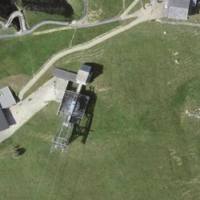
EUNIS habitat code: 26
Species observed at this site:
Corvus corone
Bucephala clangula
Aegithalos caudatus
Spinus spinus
Bistorta officinalis
Pernis apivorus
Juniperus communis
Erithacus rubecula
Cuculus canorus
Dryocopus martius
Phoenicurus ochruros
Certhia familiaris
Phoenicurus phoenicurus
Tussilago farfara
Corvus corax
Periparus ater
Cyanistes caeruleus
Lophophanes cristatus
Chloris chloris
Pyrrhula pyrrhula
Troglodytes troglodytes
Turdus merula
Saxicola rubetra
Hirundo rustica
Milvus migrans
Milvus milvus
Turdus pilaris
Regulus regulus
Coccothraustes coccothraustes
Pyrrhocorax graculus
Aquila chrysaetos
Phylloscopus trochilus
Motacilla alba
Delichon urbicum
Anthus trivialis
Podiceps cristatus
Oenanthe oenanthe
Turdus philomelos
Fulica atra
Falco subbuteo
Anthus spinoletta
Dendrocopos major
Prunella modularis
Turdus viscivorus
Falco peregrinus
Buteo buteo
Prunella collaris
Anthus pratensis
Lagopus muta
Muscicapa striata
Chroicocephalus ridibundus
Phylloscopus collybita
Carduelis citrinella
Alauda arvensis
Pica pica
Sitta europaea
Nucifraga caryocatactes
Tichodroma muraria
Garrulus glandarius
Saxicola rubicola
Falco tinnunculus
Picus viridis
Ficedula hypoleuca
Motacilla cinerea
Anas platyrhynchos
Linaria cannabina
Lyrurus tetrix
Fringilla coelebs
Regulus ignicapilla
Turdus torquatus
Ptyonoprogne rupestris
Carduelis carduelis
Columba palumbus
Fringilla montifringilla
Parus major
Accipiter nisus